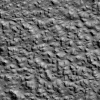
Atmospheric dust classification: not_dusty